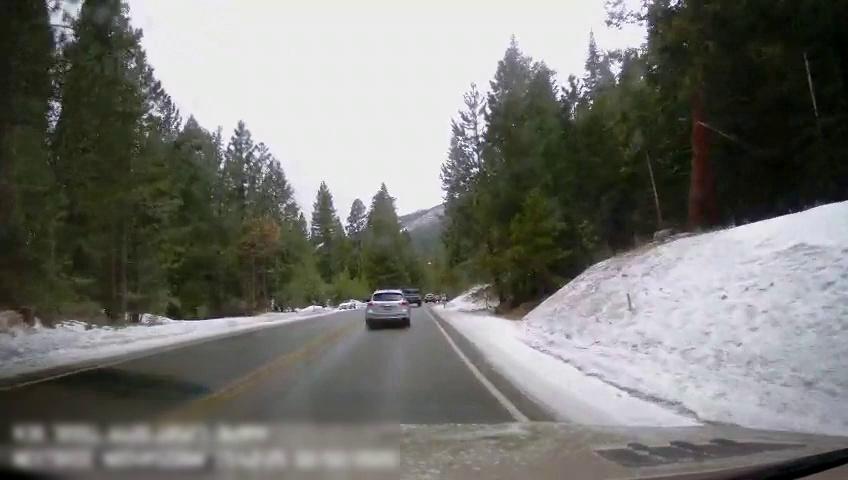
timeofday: Day
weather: Cloudy
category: Drivable Space
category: Vehicles | Car
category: Vehicles | Truck
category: Vehicles | Car
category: Vehicles | Car
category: Lanes | Current Lane
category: Lanes | Current Lane
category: Lanes | Opposite Lane
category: Lanes | Opposite Lane